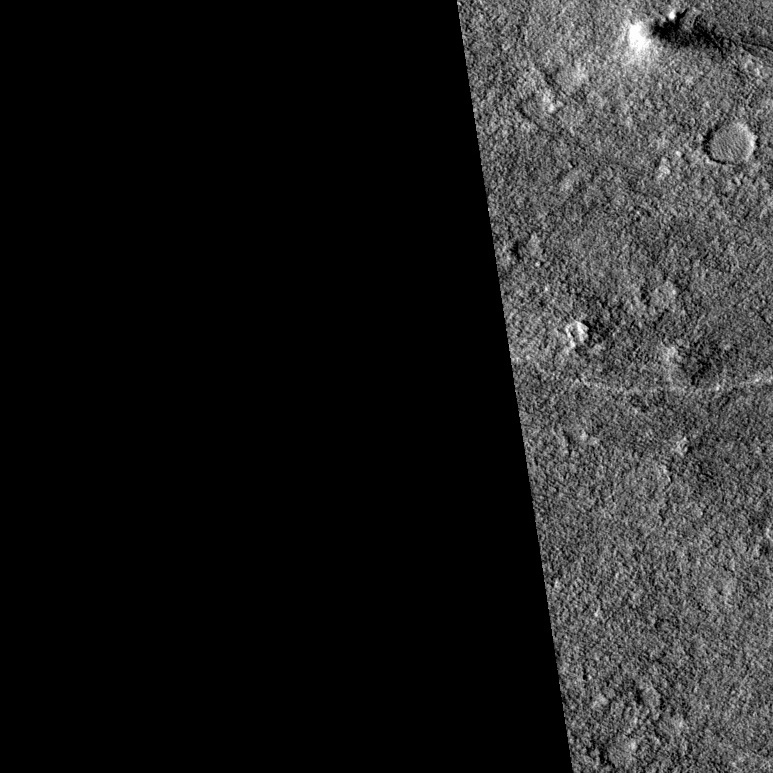
Label: dustdevil